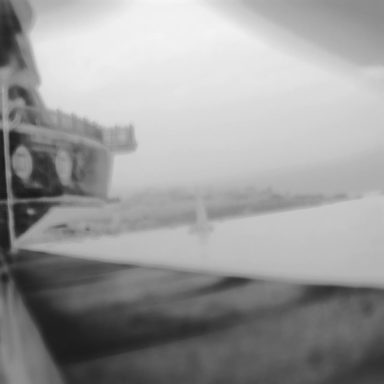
There is a sailboat in the infrared image.